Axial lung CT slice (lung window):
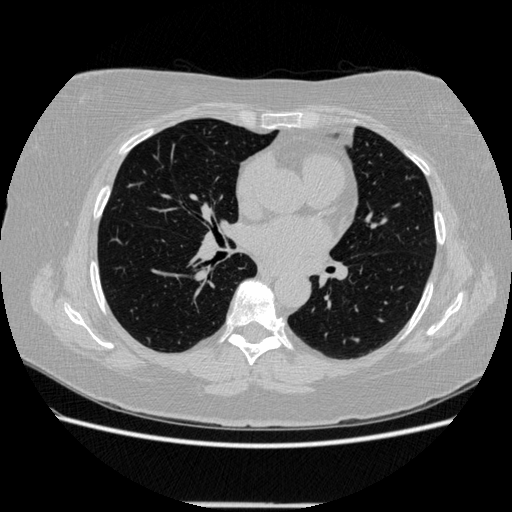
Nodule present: no